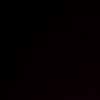
Label: space